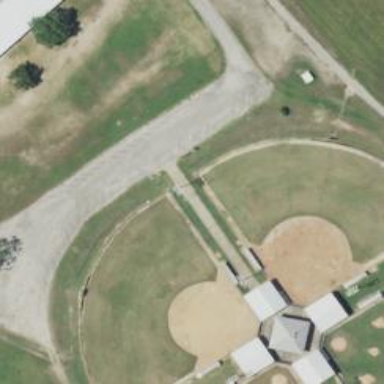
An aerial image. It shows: Building housing baseball sports center.